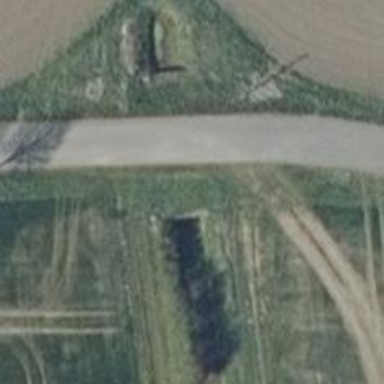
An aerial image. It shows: Culvert tunnel.